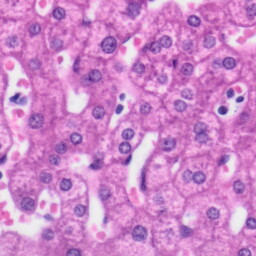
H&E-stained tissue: Liver